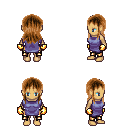
a pixel art fantasy rpg character, female body template, human, tanned skin, chain tabard jacket, gold greaves, brown unkempt hairstyle, gold gloves, four views (front, back, left, right), 2x2 character sprite sheet, small pixel art, hard edges, no anti-aliasing